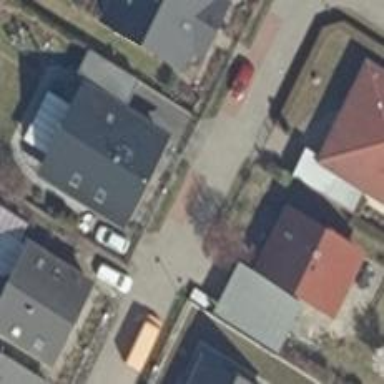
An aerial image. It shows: Living street.